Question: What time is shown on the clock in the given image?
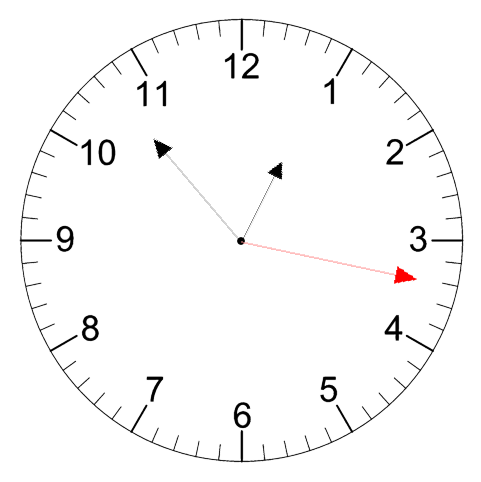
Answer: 12:53:17